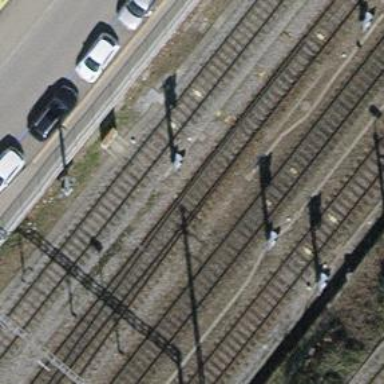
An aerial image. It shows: Railway signal.